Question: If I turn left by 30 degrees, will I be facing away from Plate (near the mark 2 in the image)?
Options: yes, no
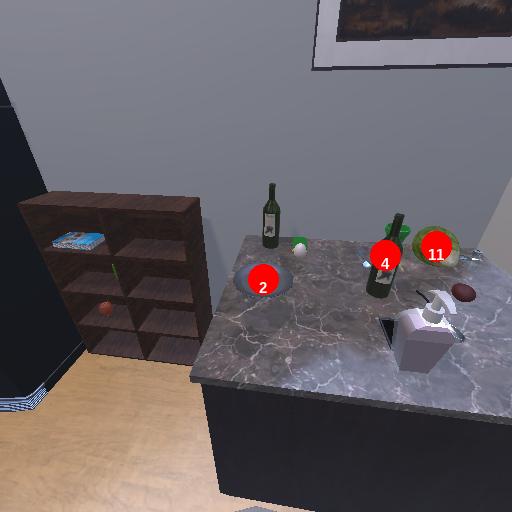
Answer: yes